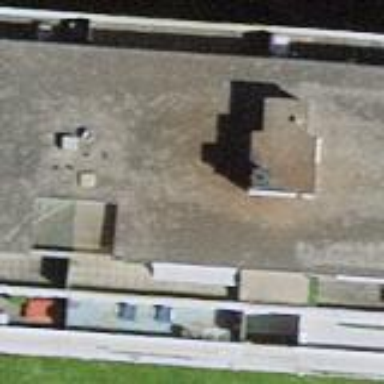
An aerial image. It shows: View of apartment building.